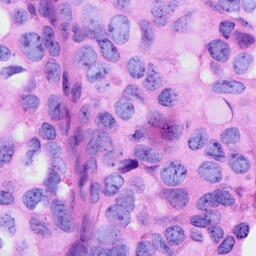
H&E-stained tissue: Breast